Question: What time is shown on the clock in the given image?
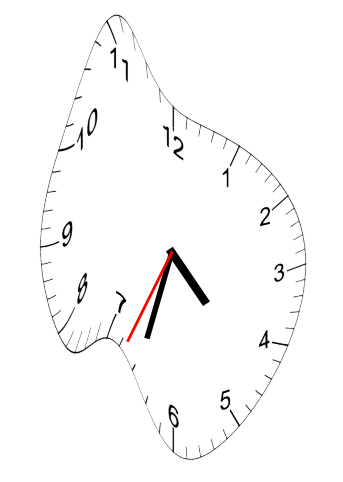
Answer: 04:32:34